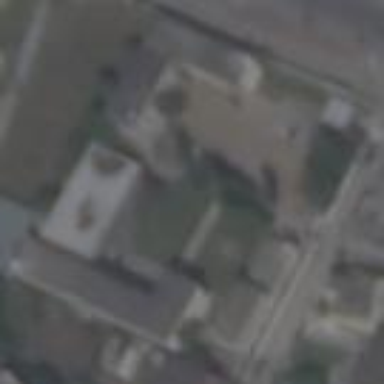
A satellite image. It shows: School.